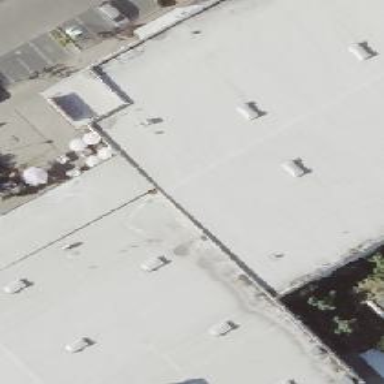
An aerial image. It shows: Clothing store.